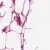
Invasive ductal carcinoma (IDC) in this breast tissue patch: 0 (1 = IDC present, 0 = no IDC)